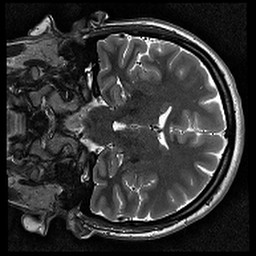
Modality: T2w
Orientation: coronal